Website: home-depot
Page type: receipt
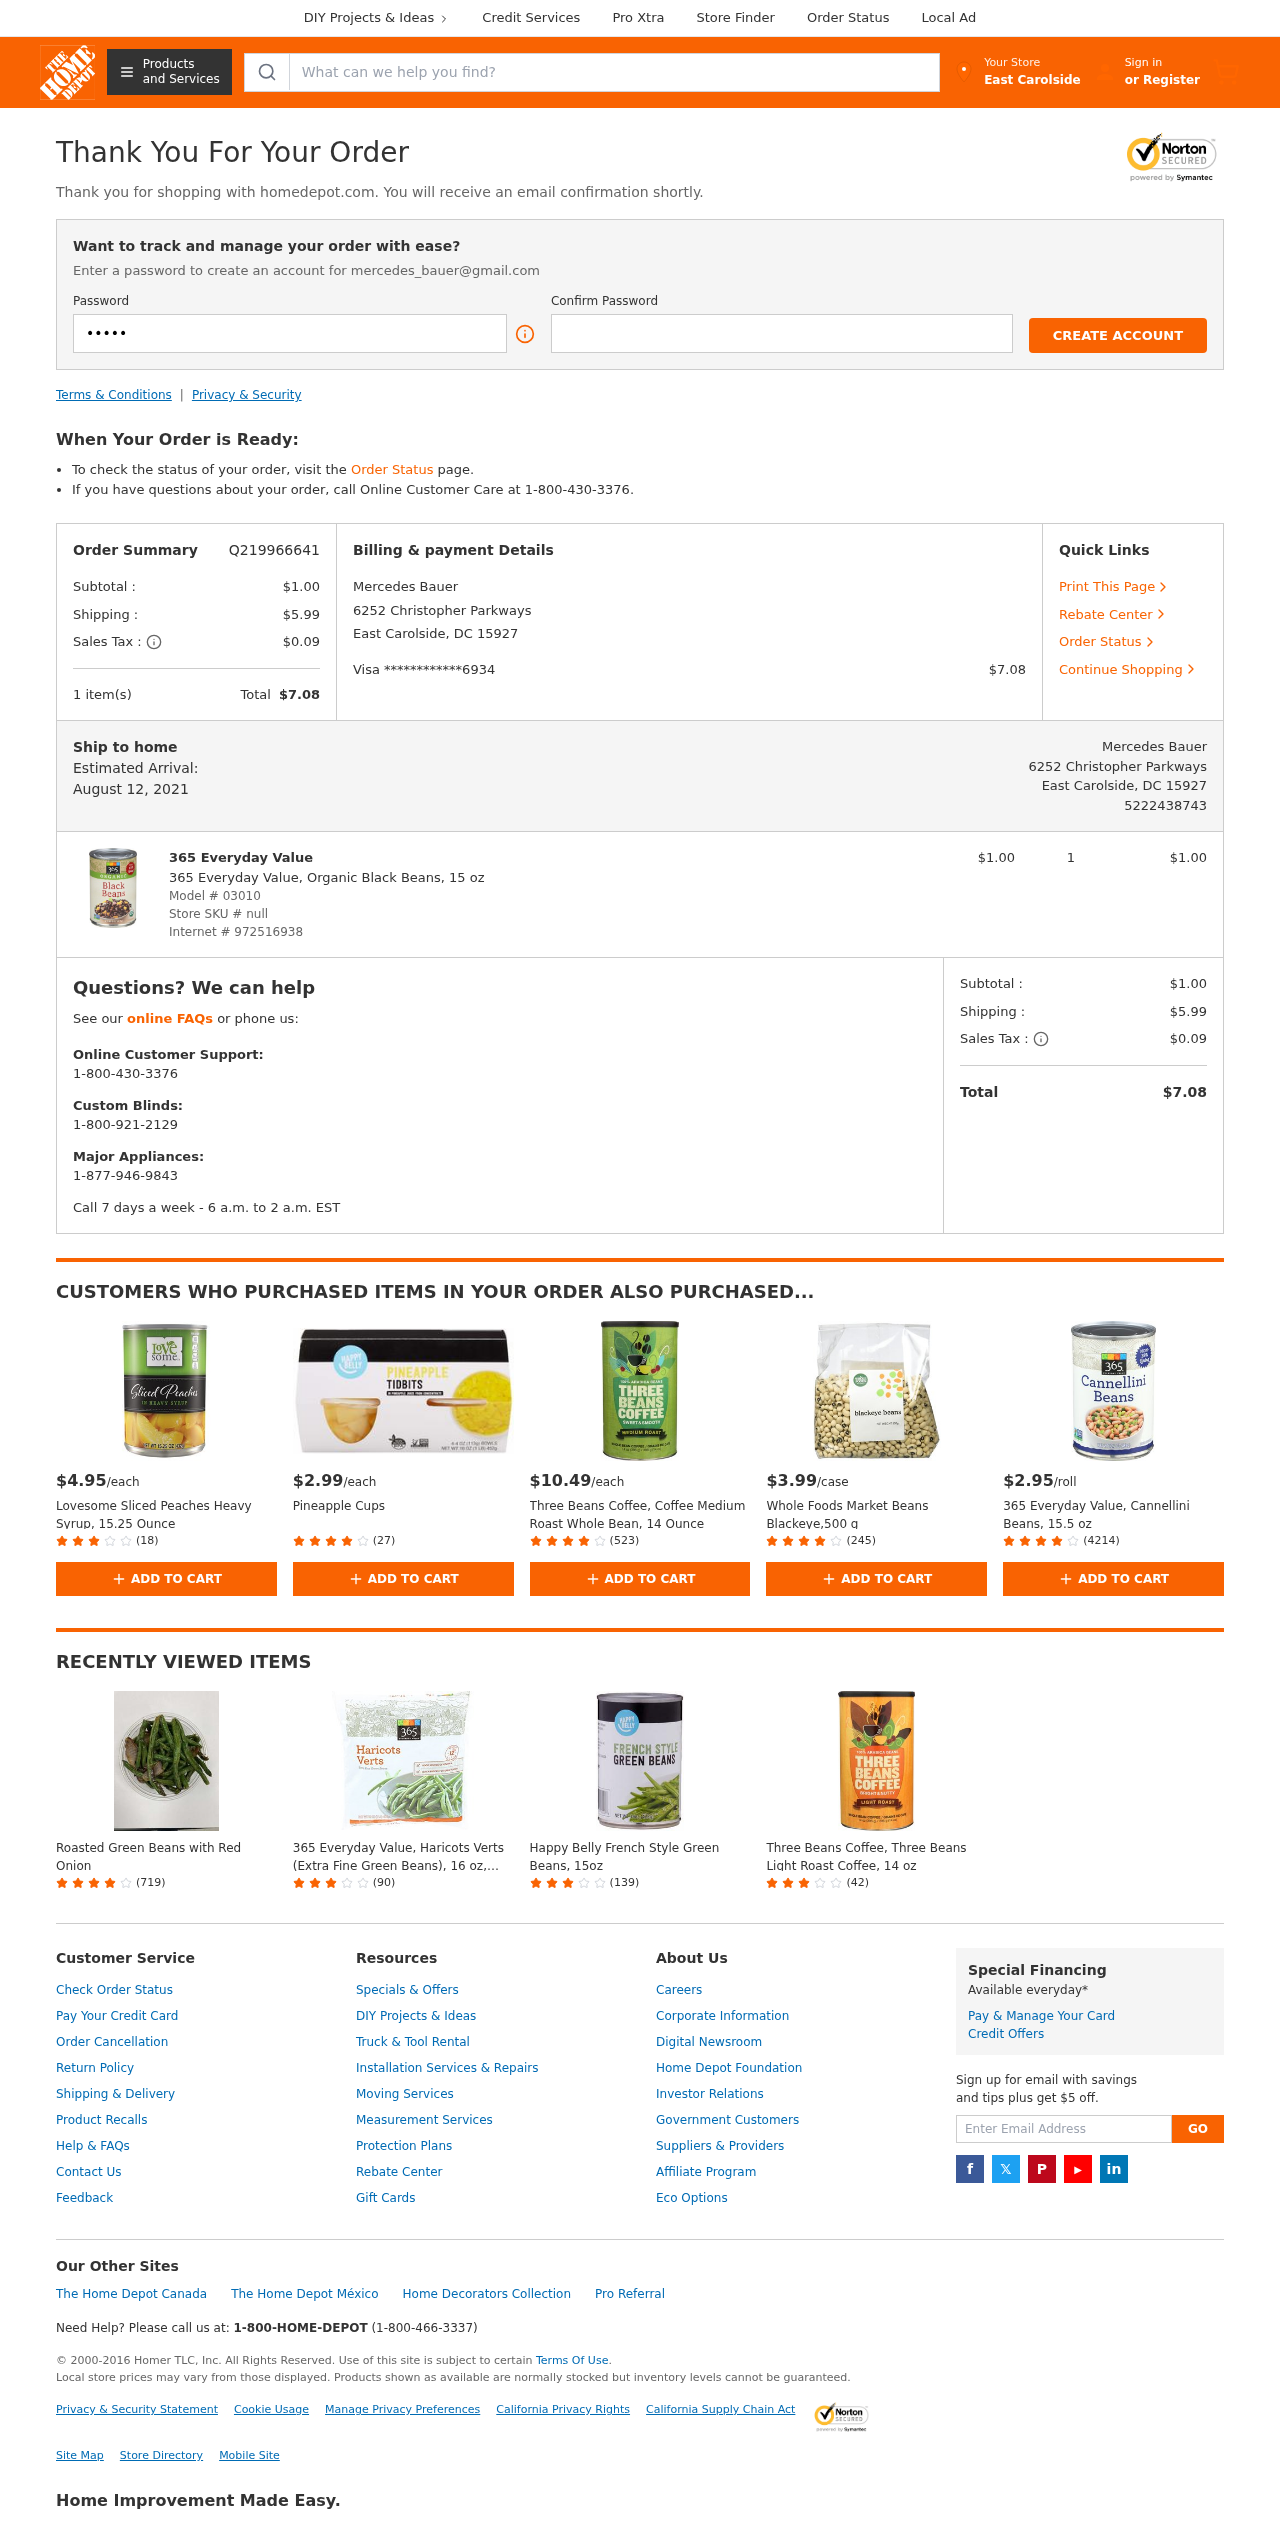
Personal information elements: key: PII_CARD_LAST4
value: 6934
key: PII_CARD_TYPE
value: Visa
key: PII_CITY
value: East Carolside
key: PII_EMAIL
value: mercedes_bauer@gmail.com
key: PII_FULLNAME
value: Mercedes Bauer
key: PII_PHONE
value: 5222438743
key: PII_STREET
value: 6252 Christopher Parkways
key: PII_CITY_STATE_ZIP
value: East Carolside, DC 15927
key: PII_FULLNAME2
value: Mercedes Bauer
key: PII_POSTCODE
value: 15927
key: PII_STATE_ABBR
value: DC
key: PII_STATE
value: DC
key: PII_POSTCODE_FULL
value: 15927
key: PII_CITY_STATE
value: East Carolside, DC
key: PII_POSTCODE_NUMERIC
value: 15927
Product elements: key: PRODUCT1_BRAND
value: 365 Everyday Value
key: PRODUCT1_NAME
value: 365 Everyday Value, Organic Black Beans, 15 oz
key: PRODUCT1_PRICE
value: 1
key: PRODUCT1_QUANTITY
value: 1
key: PRODUCT2_PRICE
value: $4.95
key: PRODUCT2_NAME
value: Lovesome Sliced Peaches Heavy Syrup, 15.25 Ounce
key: PRODUCT2_NUM_RATINGS
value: (18)
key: PRODUCT3_PRICE
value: $2.99
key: PRODUCT3_NAME
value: Pineapple Cups
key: PRODUCT3_NUM_RATINGS
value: (27)
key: PRODUCT4_PRICE
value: $10.49
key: PRODUCT4_NAME
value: Three Beans Coffee, Coffee Medium Roast Whole Bean, 14 Ounce
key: PRODUCT4_NUM_RATINGS
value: (523)
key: PRODUCT5_PRICE
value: $3.99
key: PRODUCT5_NAME
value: Whole Foods Market Beans Blackeye,500 g
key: PRODUCT5_NUM_RATINGS
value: (245)
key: PRODUCT6_PRICE
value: $2.95
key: PRODUCT6_NAME
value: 365 Everyday Value, Cannellini Beans, 15.5 oz
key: PRODUCT6_NUM_RATINGS
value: (4214)
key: PRODUCT7_NAME
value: Roasted Green Beans with Red Onion
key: PRODUCT7_NUM_RATINGS
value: (719)
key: PRODUCT8_NAME
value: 365 Everyday Value, Haricots Verts (Extra Fine Green Beans), 16 oz, (Frozen)
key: PRODUCT8_NUM_RATINGS
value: (90)
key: PRODUCT9_NAME
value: Happy Belly French Style Green Beans, 15oz
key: PRODUCT9_NUM_RATINGS
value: (139)
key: PRODUCT10_NAME
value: Three Beans Coffee, Three Beans Light Roast Coffee, 14 oz
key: PRODUCT10_NUM_RATINGS
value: (42)
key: PRODUCT_MODEL_NUMBER
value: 03010
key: PRODUCT_INTERNET_NUMBER
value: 972516938
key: PRODUCT1_LINE_TOTAL
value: $1.00
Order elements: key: ORDER_ID
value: Q219966641
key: ORDER_SUBTOTAL
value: $1.00
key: ORDER_SHIPPING_COST
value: $5.99
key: ORDER_TAX
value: $0.09
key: ORDER_NUM_ITEMS
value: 1 item(s)
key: ORDER_TOTAL
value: $7.08
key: ORDER_DELIVERY_DATE
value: August 12, 2021
Search elements: key: HEADER_SEARCH
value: What can we help you find?
Other elements: key: STORE_SKU
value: null